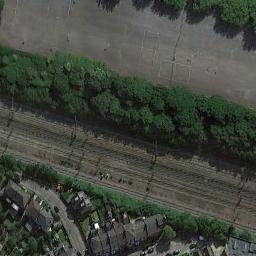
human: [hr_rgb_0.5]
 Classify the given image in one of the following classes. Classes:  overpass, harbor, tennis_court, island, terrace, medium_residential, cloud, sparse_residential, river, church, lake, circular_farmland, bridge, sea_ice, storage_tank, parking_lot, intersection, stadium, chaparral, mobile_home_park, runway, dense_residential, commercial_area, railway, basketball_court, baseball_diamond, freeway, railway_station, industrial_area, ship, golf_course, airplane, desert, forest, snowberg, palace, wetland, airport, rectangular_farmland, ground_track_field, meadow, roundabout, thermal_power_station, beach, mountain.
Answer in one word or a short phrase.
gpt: railway